Question: I have a mobile website that is very well suited for small devices, like smartphones, but it .
I am using a to display the website. This webview occupies all of the screen area. Is there any way I can make the ?

I didn't quite get from the docs what combination of options ('getLoadWithOverviewMode', 'setUseWideViewPort', 'setDefaultZoom') will make me achieve what I want. Any help will be appreciated.
Obs: I already tried setting the text zoom ('setTextZoom(int)'). It got a little better, but not as good as on the smartphone.
Obs2: I change the website. :(
If I change the webview width to 720 px, the html page changes to the mobile layout and displays nicely. Now I want to do this but keeping the webview with full width. Like tricking the html page to think that the webview width is smaller than it really is.
Obs: Zoom is not working. The html page doesn't have it enabled. And I think its not a good way, since zoom doesn't change the perceived webview size.
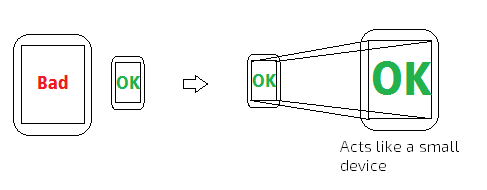
Answer: Update: If you have a newer API (> 18) you may want to take a look at the note at the end of this question.
---
After struggling for quite a bit I found the solution!
The solution was not on zoomming. The zoom wasn't enabled for the html page and it didn't affect the size perceived by the html.
I got it by lowering the of the webview:
'''
ViewGroup.LayoutParams webviewLayoutParameters = mWebView.getLayoutParams();
webviewLayoutParameters.width = (int) (760);
webviewLayoutParameters.height =(int) (webviewHeight);
mWebView.setLayoutParams(webviewLayoutParameters);
'''
Then, as the page had a style that changed for screen sizes lower than 768px, it started to look different. Much better.
But then . For that I used 'scaleX' and 'scaleY'.
This is my complete commented solution:
'''
// First, get the current screen size
Display display = getWindowManager().getDefaultDisplay();
Point size = new Point();
display.getSize(size);
int displayWidth = size.x;
int displayHeight = size.y;
//Then, set the amount you want to make your screen smaller. This means that it will comunicate to the HTML that its 20% smaller than it really is
float amplification_ratio = (float) 0.20;
// Shrink webview size
ViewGroup.LayoutParams webviewLayoutParameters = mWebView.getLayoutParams();
webviewLayoutParameters.width = (int) (displayWidth*(1-amplification_ratio));
webviewLayoutParameters.height =(int) (displayHeight*(1-amplification_ratio));
mWebView.setLayoutParams(webviewLayoutParameters);
// Now scale it the inverse ammount so it will take the full screen.
mWebView.setScaleX(1/(1 - amplification_ratio));
mWebView.setScaleY(1/(1 - amplification_ratio));
'''
It worked pretty well. I managed to scale it in a way that changes the screen size. The shrinking and scaling will make the image quality a little lower, but its not a big deal.
: The HTML page was made in bootstrap and only had classes for bootstrap's '-xs' devices. So I had to simulate the screen was smaller than 768px.
---
I implemented this on my app, tested it (model and integration), and its now live in production. To create the functions and variables, I had to name this procedure. What this does is like increasing the size of a webview pixel. In this way, the webview will still take thw whole screen, but it will have a width, in pixels, that is smaller.
With that in mind, any name like 'pixelEnlargementFactor', 'pixelMagnificationRatio' or 'pixelSizeMultiplicator' will be a good name.
---
WARNING: Use the method above only in specific cases!
I had an old API version (15) and Had a 'RelativeLayout' with many options. Back then, the 'setInitialScale(120)' didn't work as I wanted.
Now I've changed my API to 19 and my layout to a simpler 'FrameLayout' with fewer options. Now the 'setInitialScale(120)' command along with 'mWebView.getSettings().setUseWideViewPort(false)' did all what I achieved before with much less code.